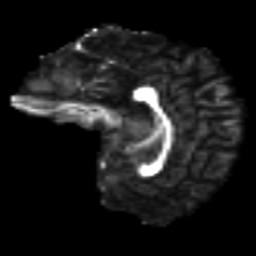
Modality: FA
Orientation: sagittal
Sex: female
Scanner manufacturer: ge
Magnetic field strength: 3 T
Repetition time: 7 s
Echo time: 0.08 s